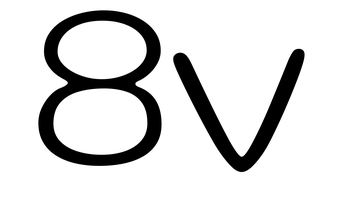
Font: Gluten_ExtraLight